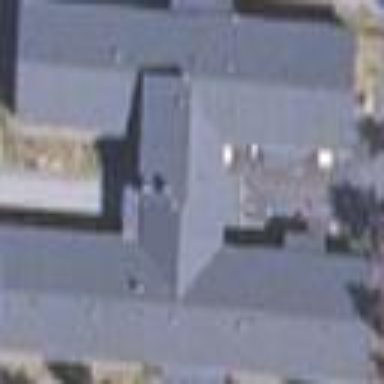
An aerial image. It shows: Building.